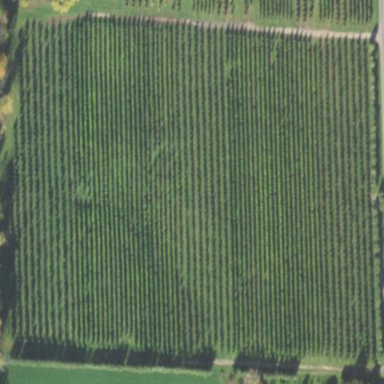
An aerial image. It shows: Orchard.